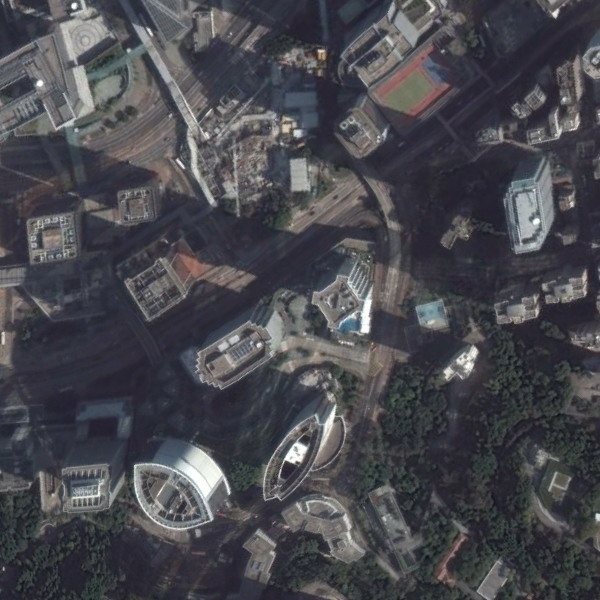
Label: Commercial